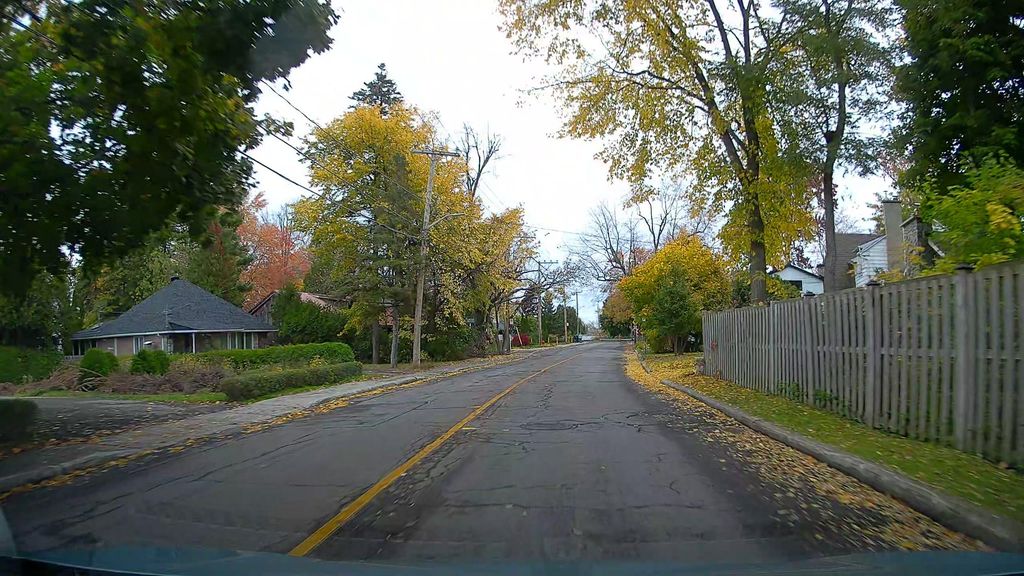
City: montreal